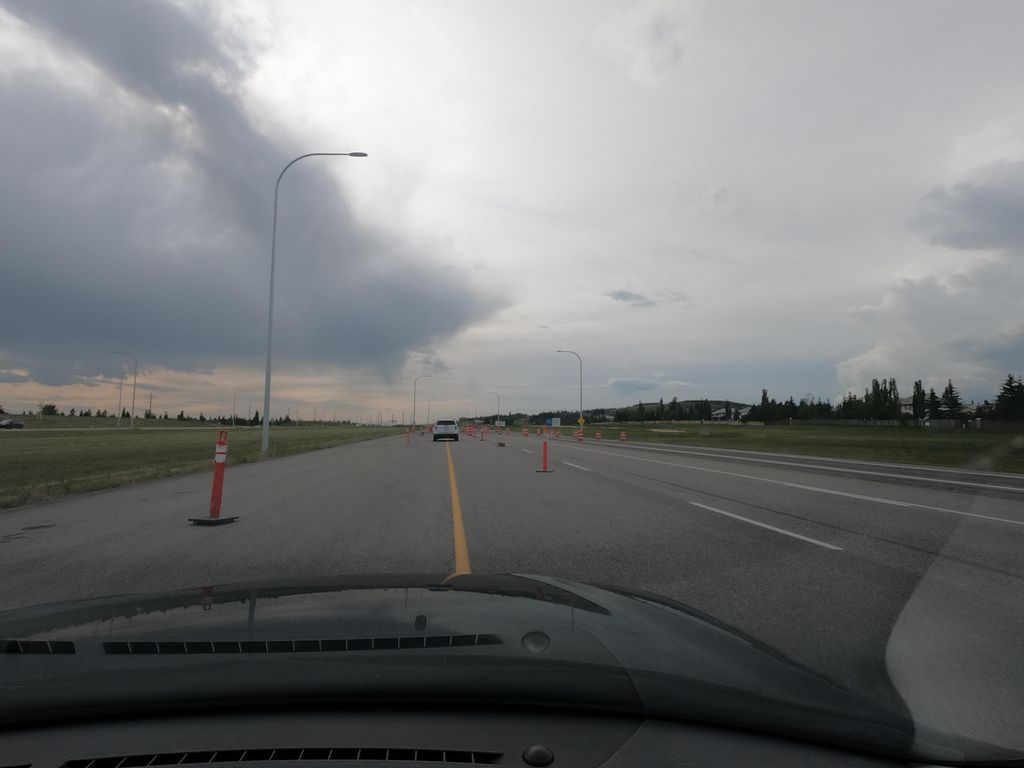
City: calgary